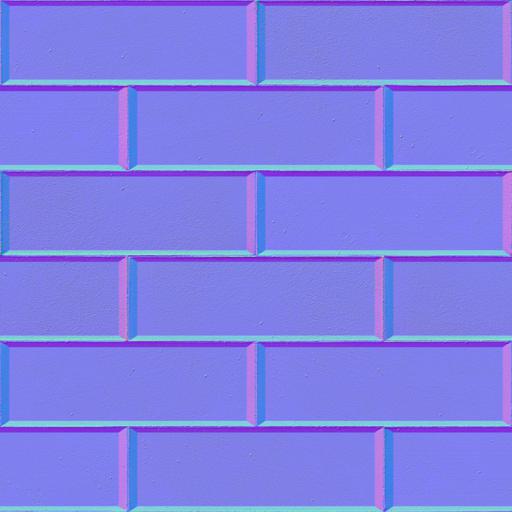
brick bricks stone wall